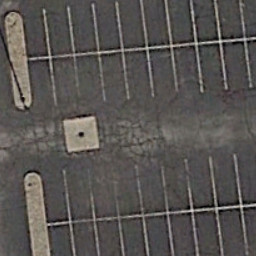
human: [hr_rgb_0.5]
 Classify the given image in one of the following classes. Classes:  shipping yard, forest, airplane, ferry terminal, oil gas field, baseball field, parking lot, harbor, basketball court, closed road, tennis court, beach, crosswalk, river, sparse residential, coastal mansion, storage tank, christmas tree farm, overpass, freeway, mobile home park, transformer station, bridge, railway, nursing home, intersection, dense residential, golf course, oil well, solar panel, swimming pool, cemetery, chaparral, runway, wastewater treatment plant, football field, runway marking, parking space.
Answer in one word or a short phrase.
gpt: parking space